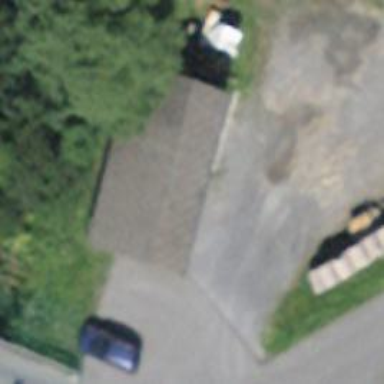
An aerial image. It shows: Recycling container in the area designated for recycling.